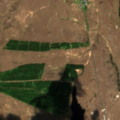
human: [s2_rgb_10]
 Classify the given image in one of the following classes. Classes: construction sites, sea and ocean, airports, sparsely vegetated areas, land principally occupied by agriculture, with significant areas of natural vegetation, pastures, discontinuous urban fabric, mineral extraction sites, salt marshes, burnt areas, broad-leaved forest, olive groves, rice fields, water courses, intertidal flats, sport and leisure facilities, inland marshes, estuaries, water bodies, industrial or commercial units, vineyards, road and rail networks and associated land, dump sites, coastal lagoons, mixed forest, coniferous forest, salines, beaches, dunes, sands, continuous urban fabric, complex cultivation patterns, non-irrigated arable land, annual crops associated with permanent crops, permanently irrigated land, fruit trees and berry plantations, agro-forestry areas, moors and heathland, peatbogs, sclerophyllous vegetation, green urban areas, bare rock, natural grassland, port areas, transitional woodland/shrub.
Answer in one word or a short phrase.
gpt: coniferous forest, peatbogs, water bodies